Brain MRI, t1w sequence, axial 2D slice.
Patient: age 28, sex M, weight 78 kg, height 1.78 m
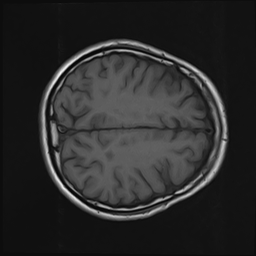